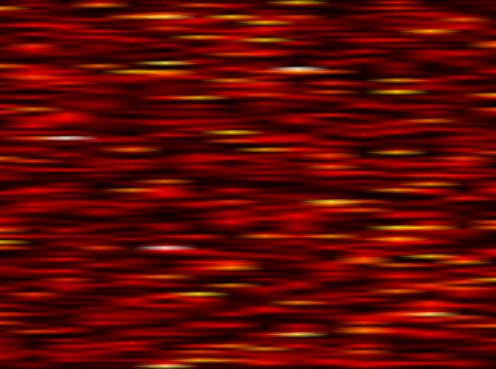
Label: FBMC